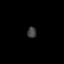
Tissue: lung
Cell type: Endothelial cells
Senescence score: 0.5505
Nuclear area (px): 96
Mean DAPI intensity: 63.844